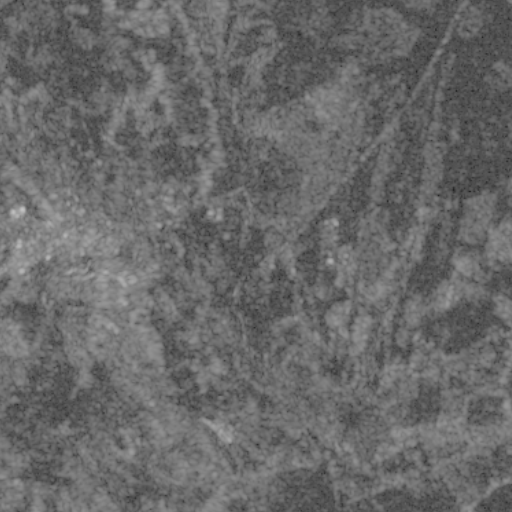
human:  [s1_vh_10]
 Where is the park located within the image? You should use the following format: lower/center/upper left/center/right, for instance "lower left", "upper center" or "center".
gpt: The park is located in the center left of the image.
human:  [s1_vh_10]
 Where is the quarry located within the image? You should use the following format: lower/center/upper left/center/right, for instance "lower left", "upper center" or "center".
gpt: The quarry is located in the center left of the image.
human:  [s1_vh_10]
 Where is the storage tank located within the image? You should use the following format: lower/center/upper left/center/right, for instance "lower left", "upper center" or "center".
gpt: The storage tank is located in the center left of the image.
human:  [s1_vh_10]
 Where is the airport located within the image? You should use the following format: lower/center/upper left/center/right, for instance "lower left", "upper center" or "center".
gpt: There is no airport in the image.

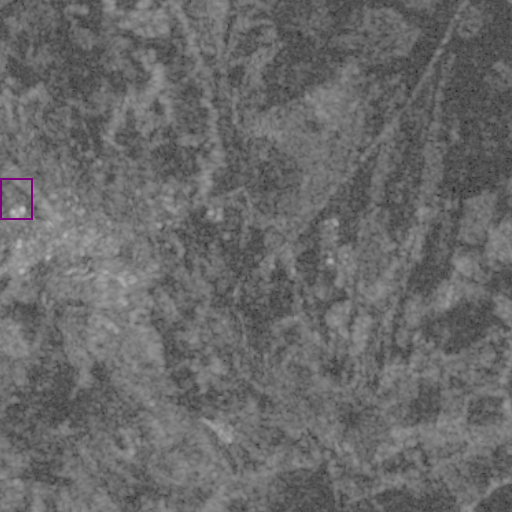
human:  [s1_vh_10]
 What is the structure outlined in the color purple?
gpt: The structure outlined in purple is a quarry.
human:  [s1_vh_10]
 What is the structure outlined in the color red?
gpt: There is no red outline.